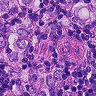
Metastatic tissue present: yes